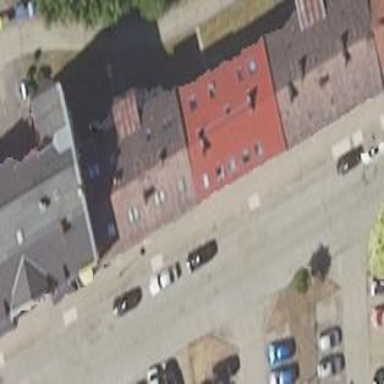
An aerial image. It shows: View of apartment building.